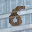
Label: 6